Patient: sex M, age 31
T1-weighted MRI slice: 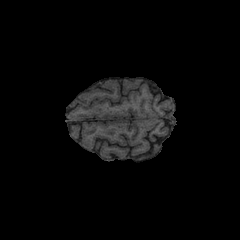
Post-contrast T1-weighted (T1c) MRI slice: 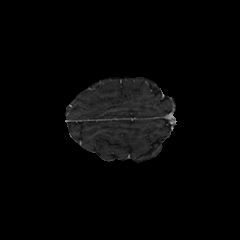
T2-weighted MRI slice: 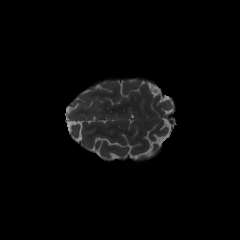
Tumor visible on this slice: no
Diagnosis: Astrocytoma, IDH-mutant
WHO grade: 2